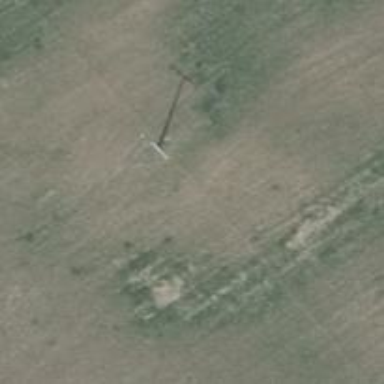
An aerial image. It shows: Power pole.